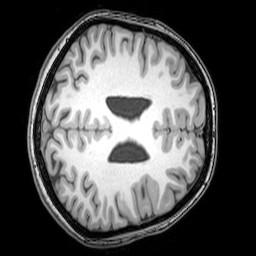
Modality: T1w
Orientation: axial
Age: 22
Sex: female
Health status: healthy
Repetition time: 0.081 s
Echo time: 0.037 s